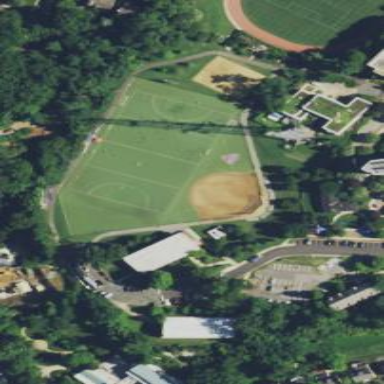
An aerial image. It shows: Lacrosse pitch for leisure sports activities.